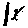
Label: line